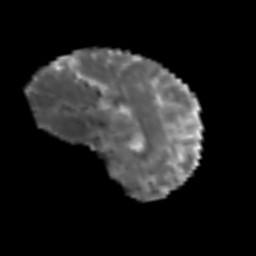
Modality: MD
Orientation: sagittal
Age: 59
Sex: female
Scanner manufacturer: siemens
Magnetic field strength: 3 T
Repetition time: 3.2 s
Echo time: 0.081 s